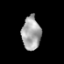
Tissue: prostate
Cell type: T cells
Senescence score: 0.3282
Nuclear area (px): 618
Mean DAPI intensity: 165.809